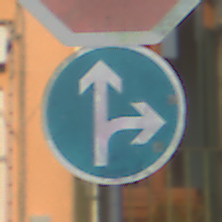
Verkehrszeichen: VorgeschriebeneFahrtrichtungGeradeausOderRechts
Zusatzzeichen oben: Stop
Umgebung: Outdoor, Urban
Tageszeit: MorningAfternoon
Wetter: Clear
Licht: Natural
Jahreszeit: NotSpecified
Kontrast: HighContrast